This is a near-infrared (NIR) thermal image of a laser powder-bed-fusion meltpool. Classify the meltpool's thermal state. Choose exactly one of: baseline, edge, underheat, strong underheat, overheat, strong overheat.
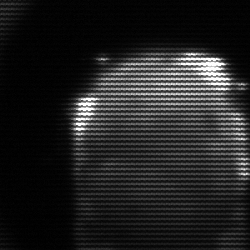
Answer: edge